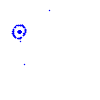
Particle: proton